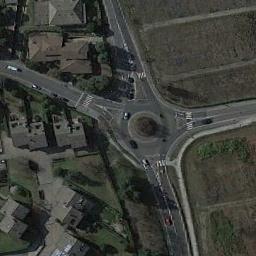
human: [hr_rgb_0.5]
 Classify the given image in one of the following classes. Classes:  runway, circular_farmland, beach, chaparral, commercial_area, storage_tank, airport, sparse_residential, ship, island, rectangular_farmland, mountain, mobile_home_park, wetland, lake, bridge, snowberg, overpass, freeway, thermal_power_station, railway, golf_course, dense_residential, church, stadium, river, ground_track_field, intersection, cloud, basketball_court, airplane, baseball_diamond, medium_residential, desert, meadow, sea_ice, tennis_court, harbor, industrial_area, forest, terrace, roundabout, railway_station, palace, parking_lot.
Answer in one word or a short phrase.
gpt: roundabout